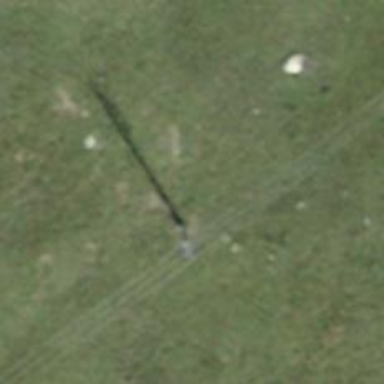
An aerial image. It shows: Power pole.